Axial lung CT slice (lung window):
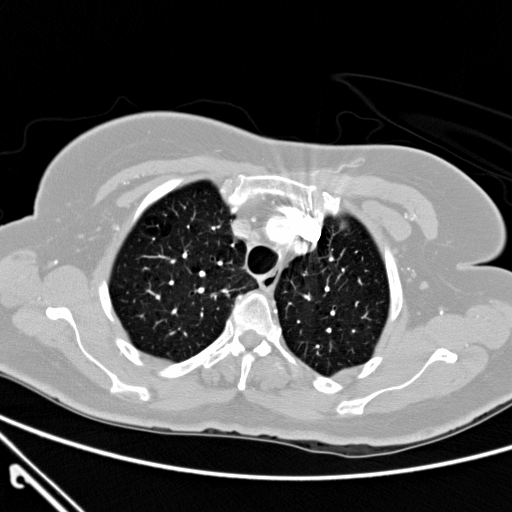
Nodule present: no